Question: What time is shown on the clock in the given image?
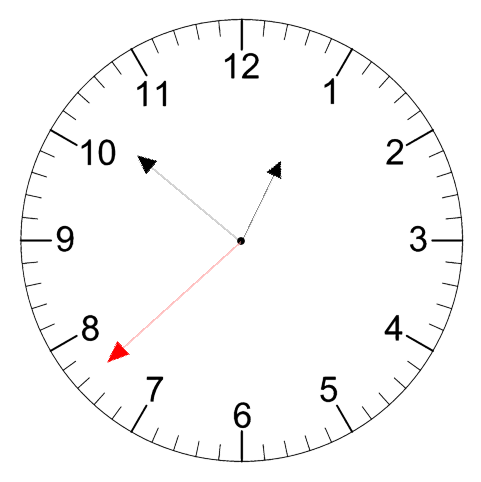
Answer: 12:51:38